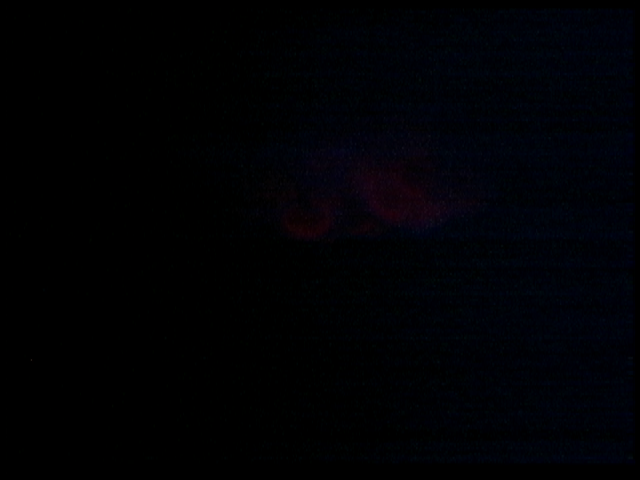
Modality: BLC
Class: Malignant
Subclass: LowGradePapillary
Lesion: L1
Stage: Ta
Morphology: Papillary
Bladder cancer association: Yes